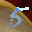
Label: 5